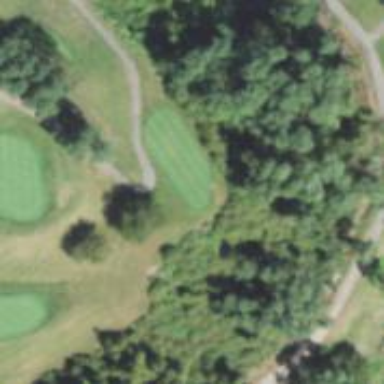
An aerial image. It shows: Pathway for golfing.